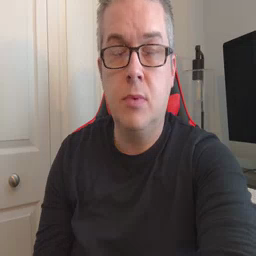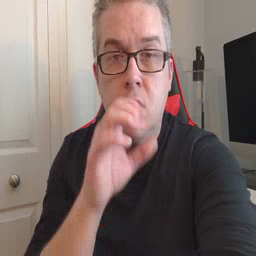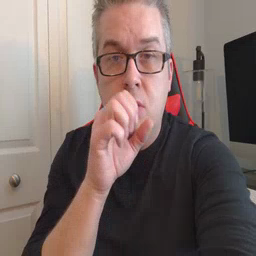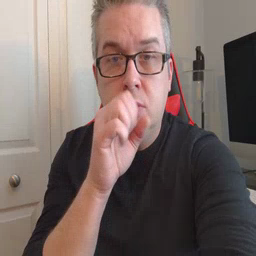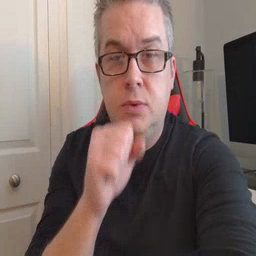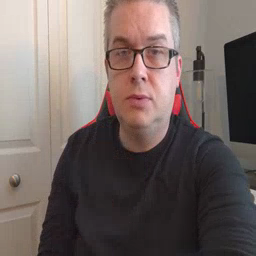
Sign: orange